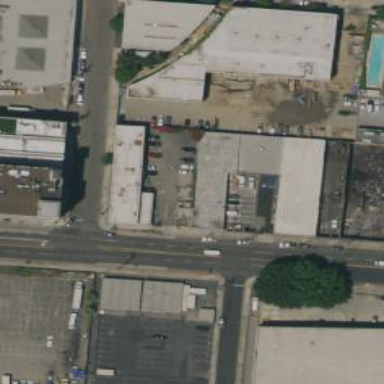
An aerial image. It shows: Warehouse building.